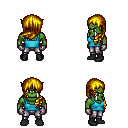
a pixel art fantasy rpg character, male body template, orc, green skin, teal pirate shirt, metal pants, blonde left-swept hairstyle, metal gloves, black shoes, four views (front, back, left, right), 2x2 character sprite sheet, small pixel art, hard edges, no anti-aliasing